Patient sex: M
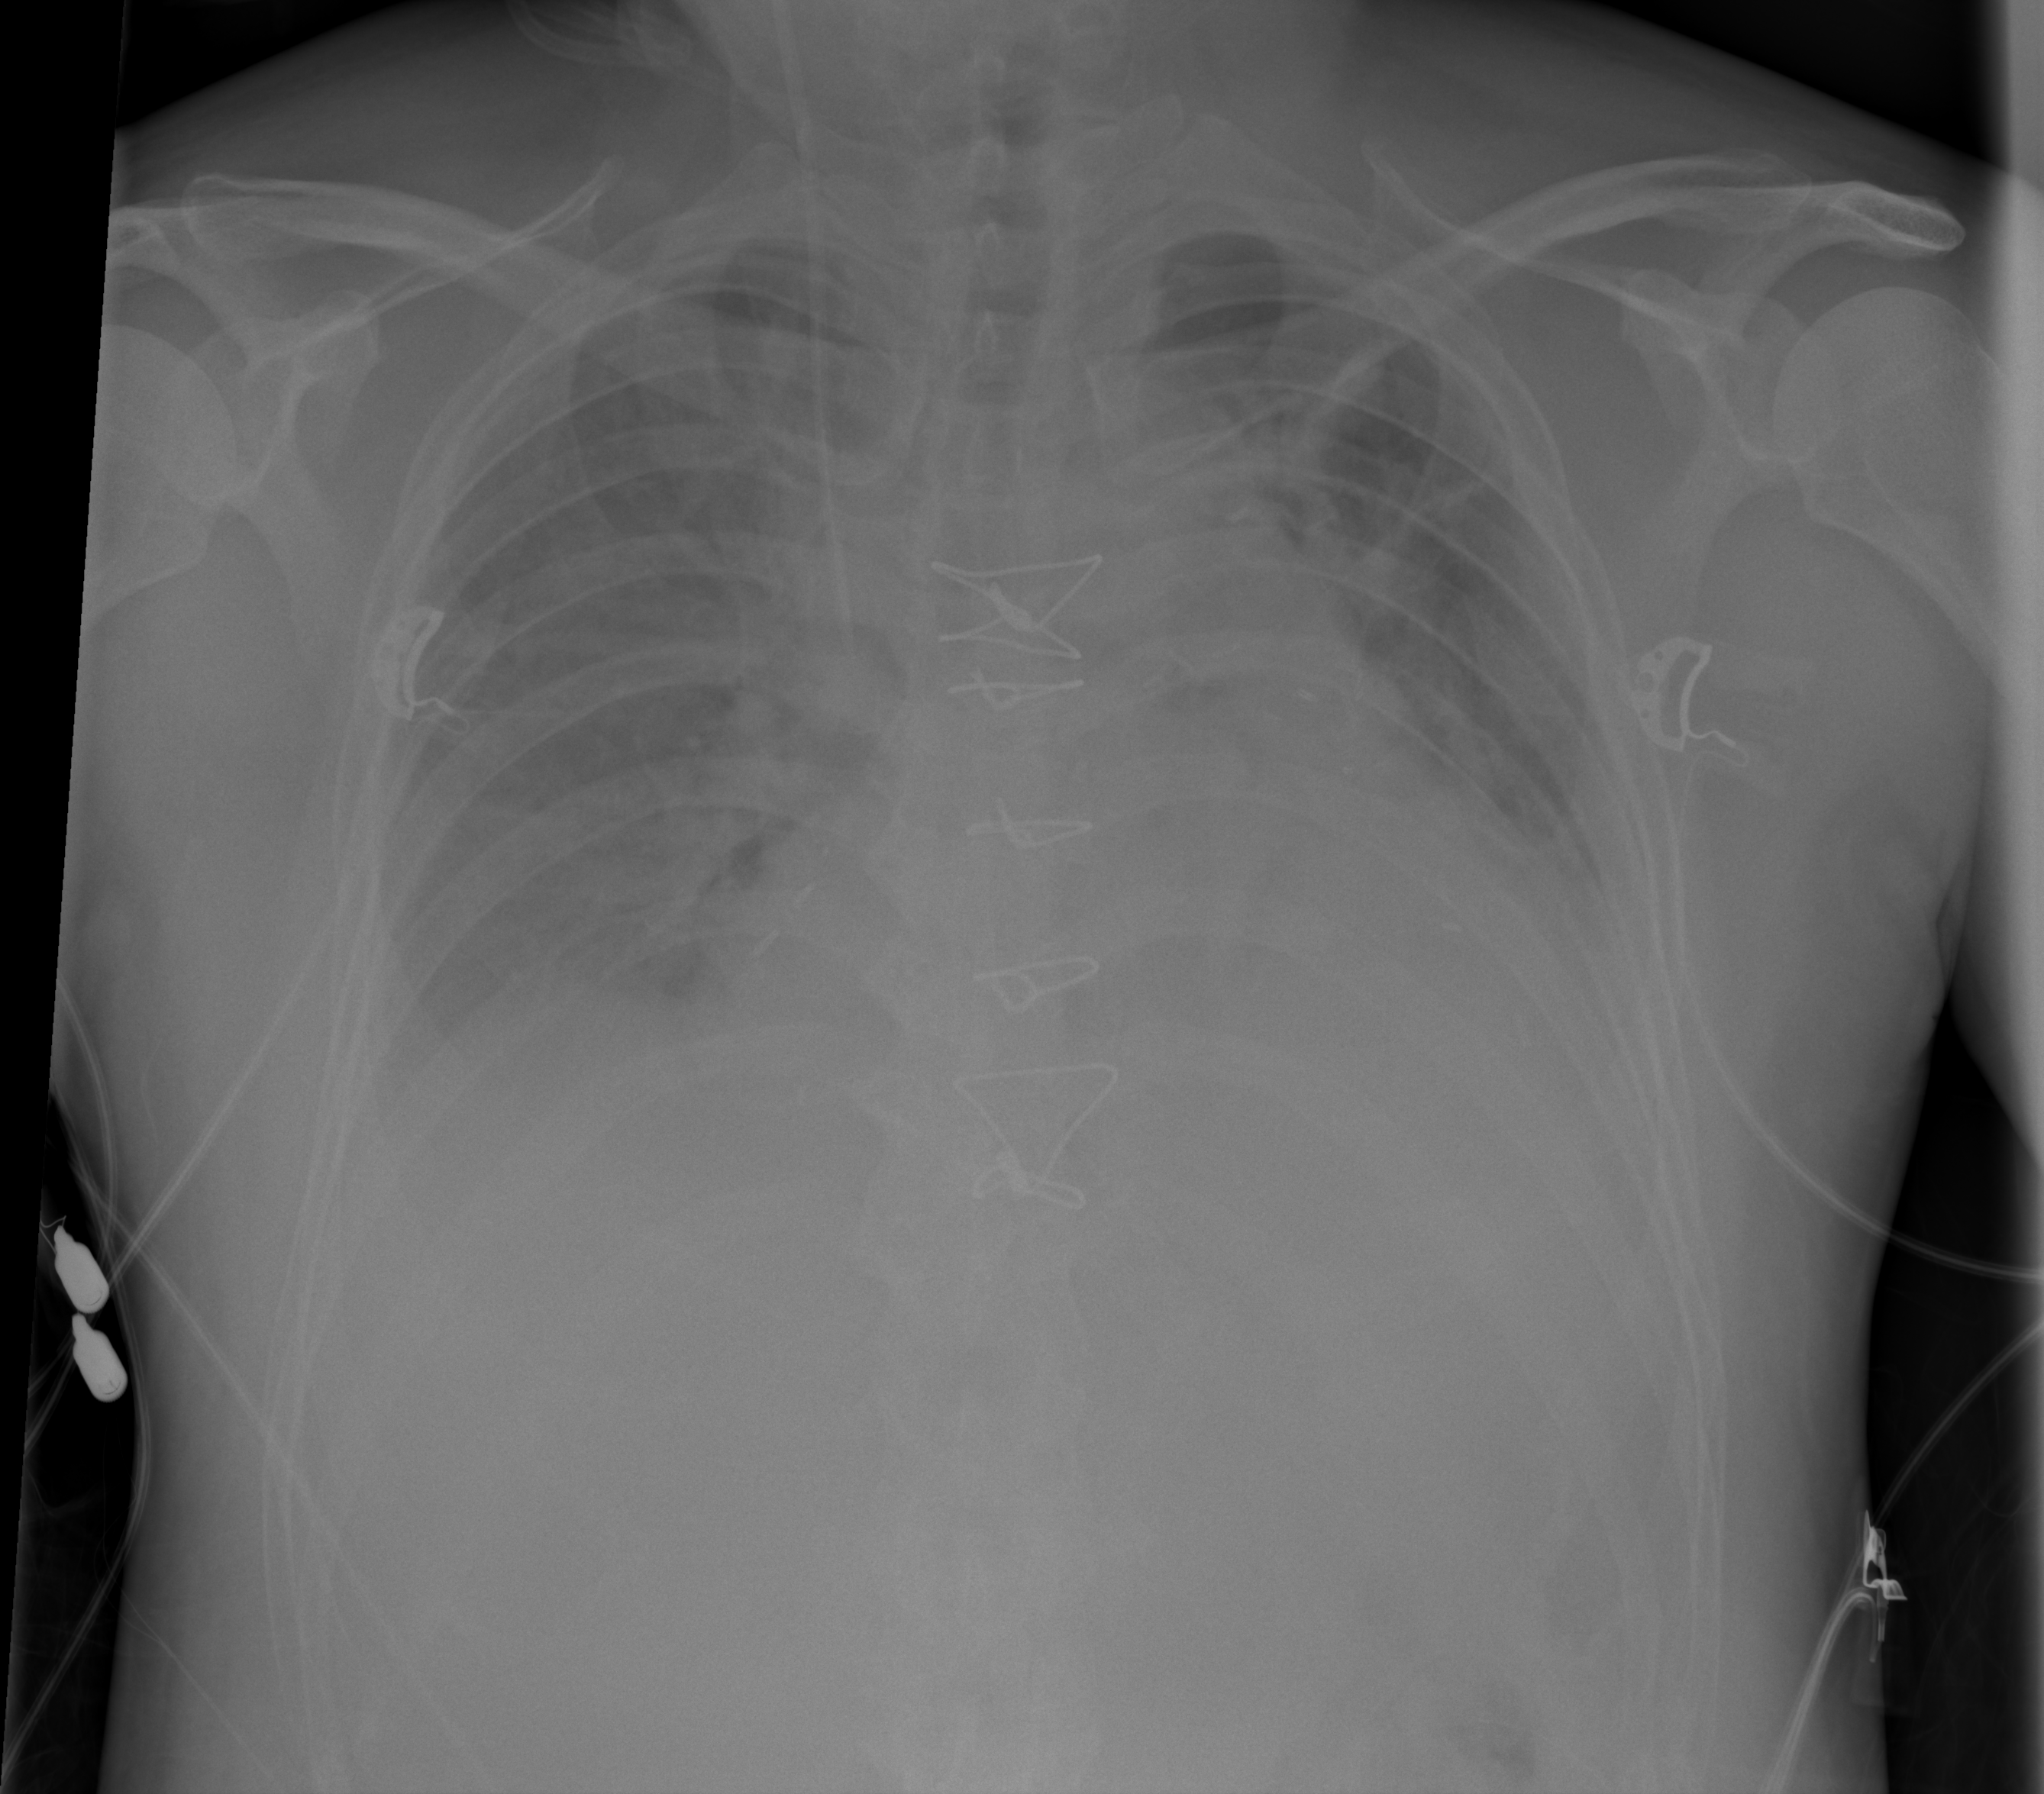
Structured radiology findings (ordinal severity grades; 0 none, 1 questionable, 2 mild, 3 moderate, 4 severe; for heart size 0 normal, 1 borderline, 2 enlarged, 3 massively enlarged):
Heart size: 2
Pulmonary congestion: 3
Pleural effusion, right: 2
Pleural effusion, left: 2
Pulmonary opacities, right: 2
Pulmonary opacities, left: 2
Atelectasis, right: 2
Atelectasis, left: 2